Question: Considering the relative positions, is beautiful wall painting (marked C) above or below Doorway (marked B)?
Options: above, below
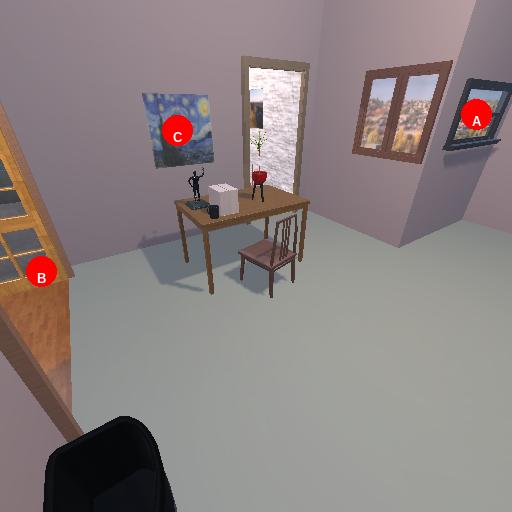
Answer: above